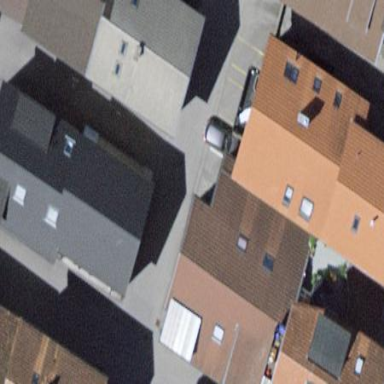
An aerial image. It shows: Building.